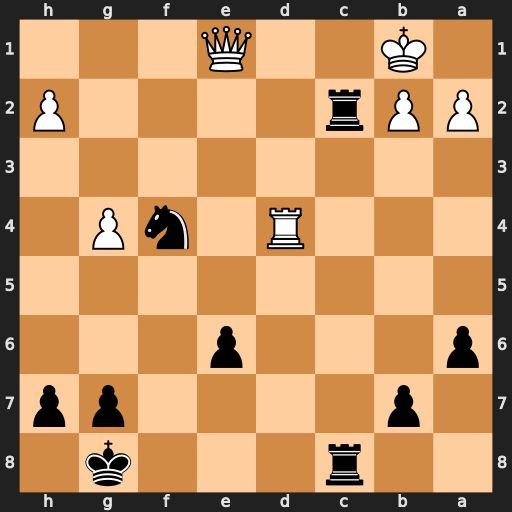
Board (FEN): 2r3k1/1p4pp/p3p3/8/3R1nP1/8/PPr4P/1K2Q3
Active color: b
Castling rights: -
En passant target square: -
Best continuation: Rc1+ Qxc1 Rxc1+ Kxc1 Ne2+ Kd2 Nxd4